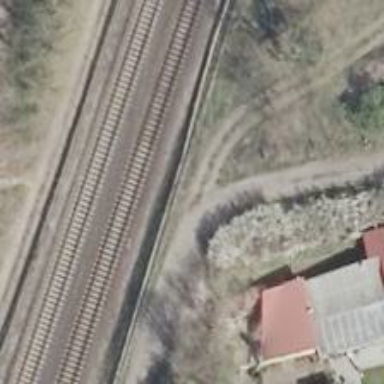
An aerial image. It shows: Railway with electrified contact lines.